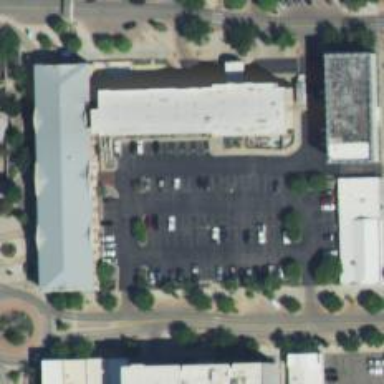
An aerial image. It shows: Parking space is available.